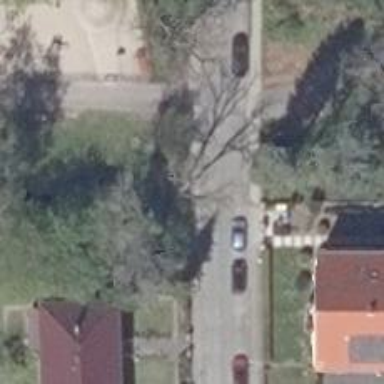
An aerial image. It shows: Residential road with parallel on-street parking. There are sidewalks on both sides with sett surface.